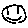
Label: smiley face